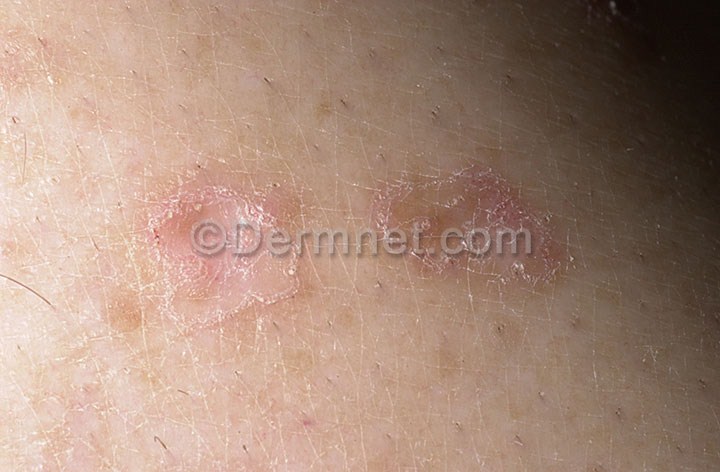
Disease: Seborrheic Keratoses and other Benign Tumors